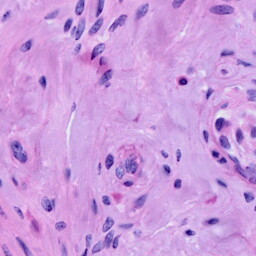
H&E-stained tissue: Cervix